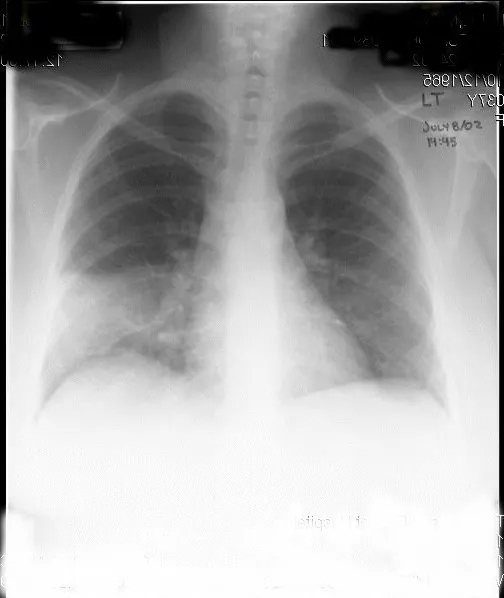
Chest X-ray (PA view) at initial presentation showing early right lower lobe consolidation.
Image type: radiology (x_ray)